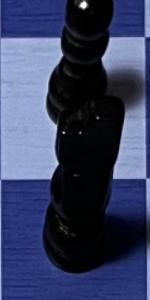
Label: Knight_Black